Aerial crown-view tile of a tropical tree (Barro Colorado Island, Panama), acquired 20250512:
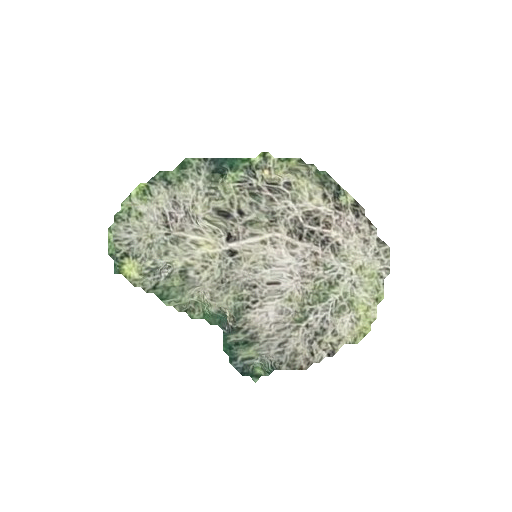
Species: Alseis blackiana
GBIF accepted scientific name: Alseis blackiana
Crown area: 63.097 m²